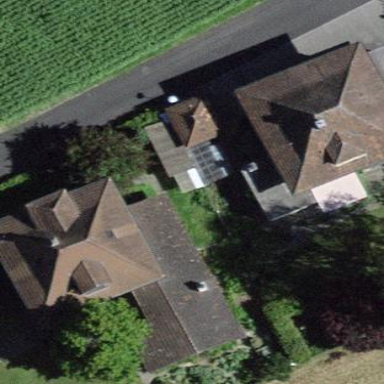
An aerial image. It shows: Residential building.